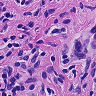
Metastatic tissue present: no